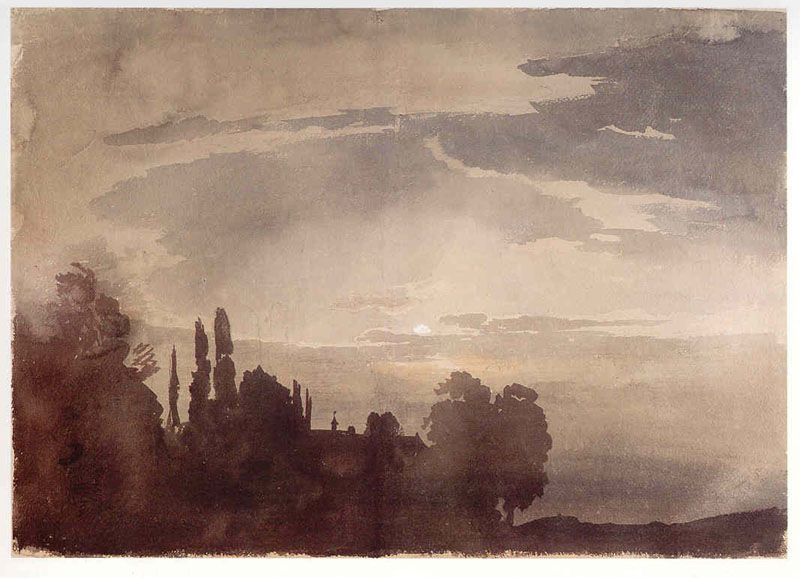
Titel: Mondnacht mit Blick auf Schloss Elmarshausen
Künstler: Johann Wilhelm Schirmer
Standort: Karlsruhe
Institution: Staatliche Kunsthalle Karlsruhe
Schlagwörter: baum, berg, blau, blätter, dunkel, gemälde, himmel, laub, schatten, wasser, weiß, wolken, aquarell, bäume, gelb, grün, landschaft, menschen, ocker, see, stadt, abend, braun, grau, hell, hintergrund, licht, nacht, orange, pastell, schwarz, skizze, vordergrund, zeichnung, ausblick, blick, dach, gebäude, gras, haus, rot, schleier, wiese, wolke, beige, flächig, malerei, architektur, blass, bild, dämmerung, ebene, feld, felder, ferne, horizont, häuser, hügel, morgen, natur, pappel, pappeln, sonnenaufgang, weite, kirche, sonne, wiesen, kontrast, krone, rosa, tal, wald, zart, anhöhe, kamin, schornstein, turm, zypressen, orang, papier, umrisse, düster, italien, ort, studie, fahne, berge, fels, dorf, dächer, dunst, farbe, nebel, sonnenuntergang, monochrom, wasserfarbe, hof, silhouette, rand, sepia, matt, romantik, tannen, querformat, turner, untergang, wetter, impressionistisch, aufgang, stimmung, abendrot, silouette, abendstimmung, mondlicht, umriss, leuchten, silhouetten, foto, panorama, laviert, tusche, wasserfarben, mond, ruine, helligkeit, burg, provence, glockenturm, kloster, türmchen, türme, neblig, strahlen, zypresse, schwarz weiß, strahl, leinwand, aquatinta, tanne, malen, pinsel, tinte, trüb, schattenriss, schemenhaft, villa, glocke, kapelle, wetterfahne, leicht, wei?, caspar david friedrich, gelblich, gegenlicht, schemen, wipfel, verschleiert, bau, baumspitzen, lavierung, vage, toskana, siluette, bauwerk, aquarelle, kriche, tuschezeichnung, dämerung, morgens, früh, dunstig, bbäume, blu, tagesanbruch, erot, blechen, elb, angedeutet, dunkler vordergrund, nächtlich, fad, papel, schwaz weiß, konstrast, italienische landschaft, dämemrung, winf, rauchfang, walken, wntwurf, südalpin, schattenschnitt, impreio, taskana, sonneneaufgang, dämmrlicht, jebel